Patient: sex F, age 65
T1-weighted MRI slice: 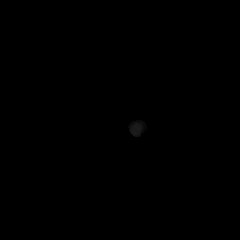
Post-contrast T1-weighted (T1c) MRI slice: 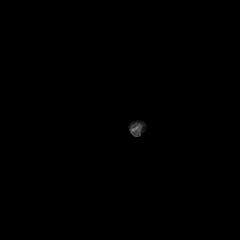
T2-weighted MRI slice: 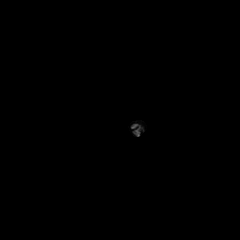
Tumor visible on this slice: no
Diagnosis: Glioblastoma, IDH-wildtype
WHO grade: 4